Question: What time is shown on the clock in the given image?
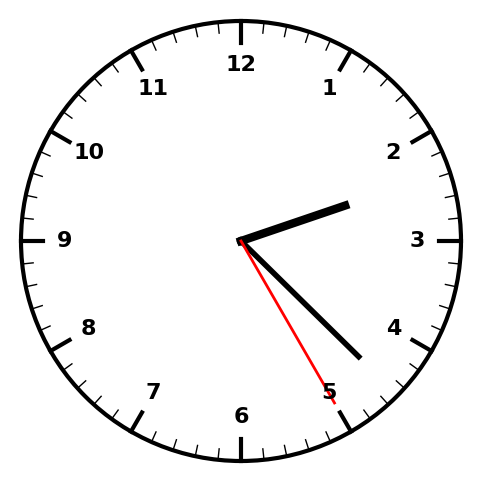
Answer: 02:22:25